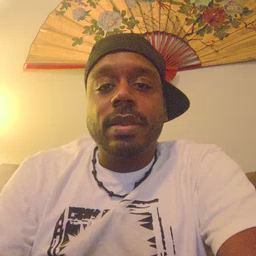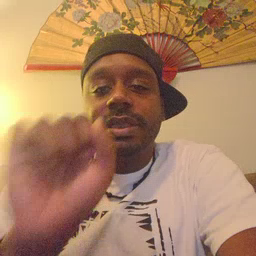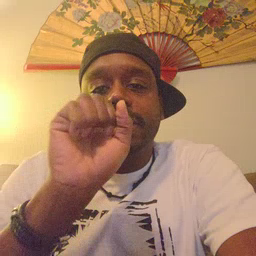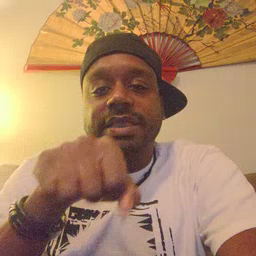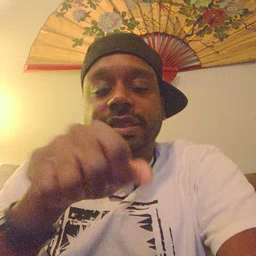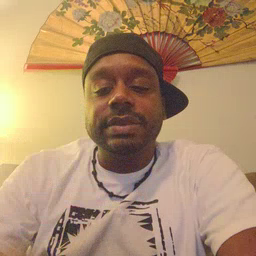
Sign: yes